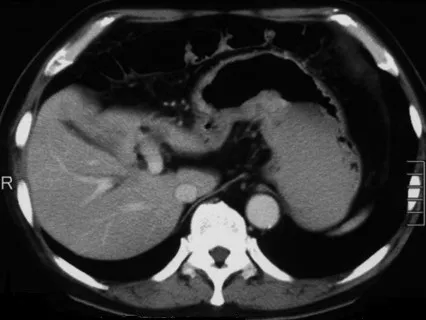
Abdominal computed tomography showing a thickened posterior wall of the gastric body. No evidence of lymph node swelling or a metastatic liver tumor is observed.
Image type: radiology (ct)